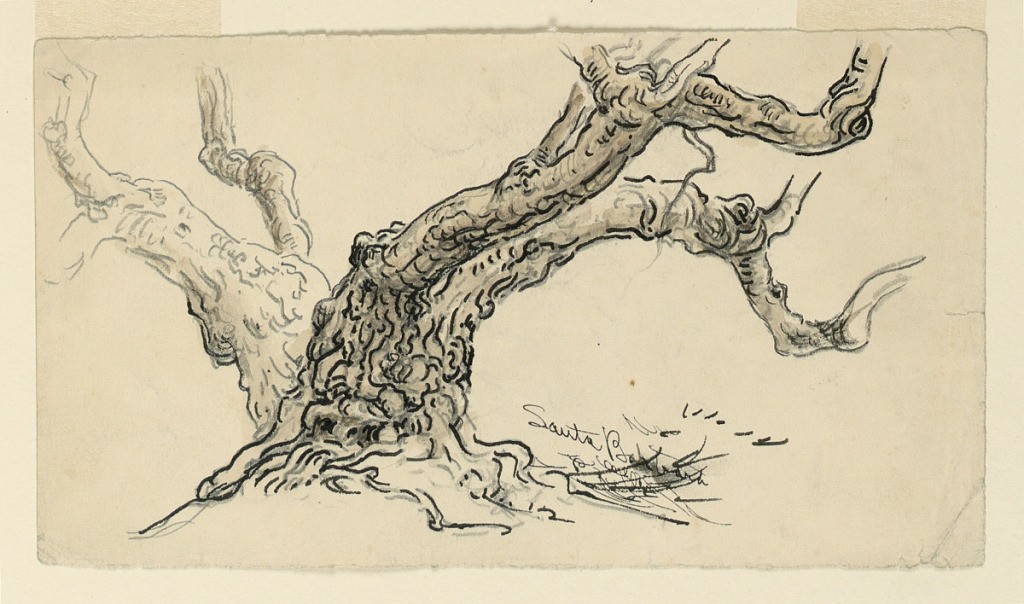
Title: Sketch, Sycamore, Santa Barbara, California
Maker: Samuel Colman, American, 1832–1920
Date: ca. 1888
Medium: Black crayon, pen and dark ink, brush and brown watercolor wash on light cream paper
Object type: Drawing
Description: The lower parts of two trees, turning away from each other, are shown. "Santa Barbara" is written in ink beside the roots of the tree in the foreground.